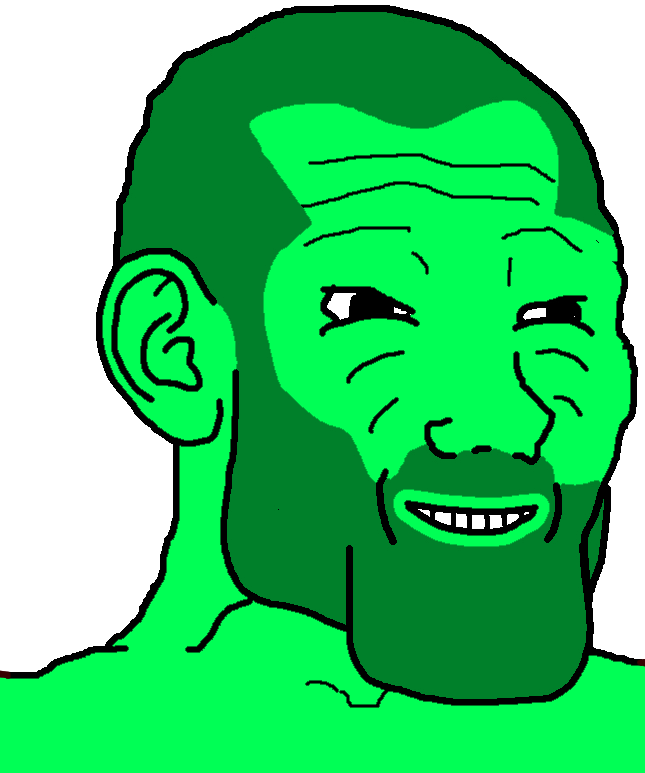
Label: 5_Grey_Chad